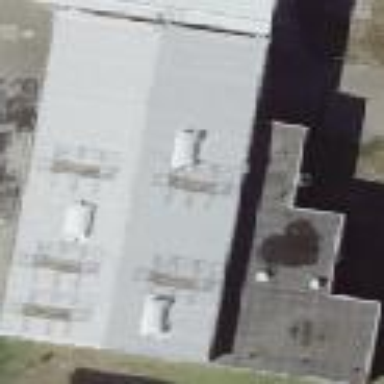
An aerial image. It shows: Industrial building.